Question: When creating a new entity data model from an existing database using approach, one can directly specify which tables to include in the model. A subset (or all) tables can be selected in the Visual Studio wizard:

In this example, 'Category' and 'Product' classes will be created along with the 'DbContext' derived context class.
E.g. initially, my 'DbContext' class will contain:
'''
public virtual DbSet<Category> Categories { get; set; }
public virtual DbSet<Product> Products { get; set; }
'''
Now suppose I also want to include 'Employee' table so that the 'DbContext' class will be updated to:
'''
public virtual DbSet<Category> Categories { get; set; }
public virtual DbSet<Product> Products { get; set; }
public virtual DbSet<Employee> Employees { get; set; }
'''
VS context menus don't seem to provide this option, but maybe I'm missing something. Is there a way to bring back the wizard so I can select additional tables?
One solution is to have a separate empty project where you simply create a new model and then copy/paste new classes, but I'm curious if there's a faster way.
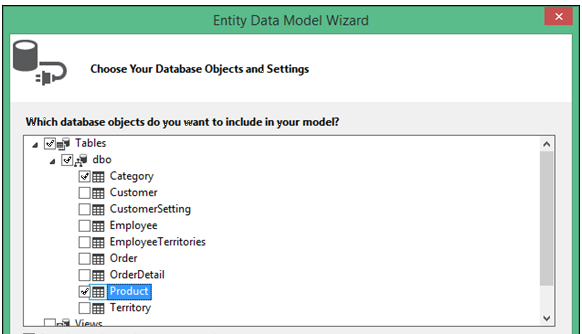
Answer: No, there is no way to do that. You must run the wizard again, and generate the desired classes.